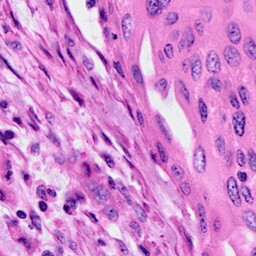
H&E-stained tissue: Cervix